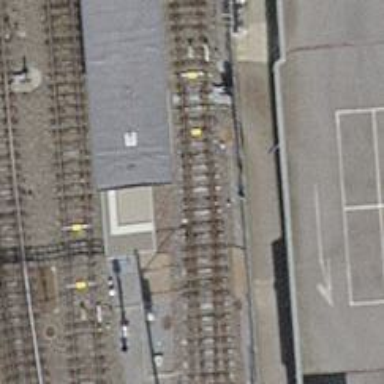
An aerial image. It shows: Railway siding with one electrified track and contact line.